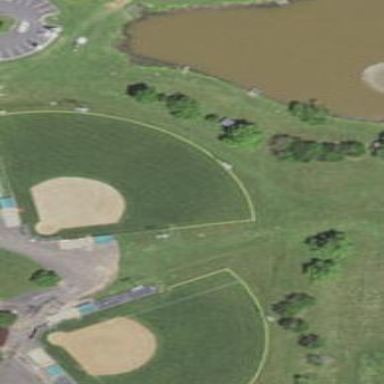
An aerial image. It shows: Softball pitch for leisure land activities.